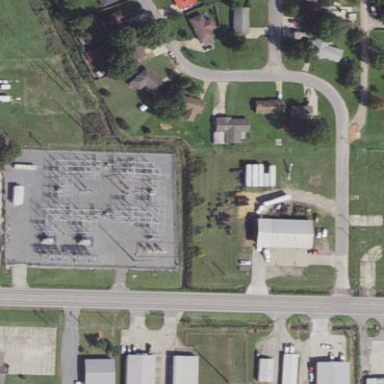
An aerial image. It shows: Outdoor substation for power distribution.